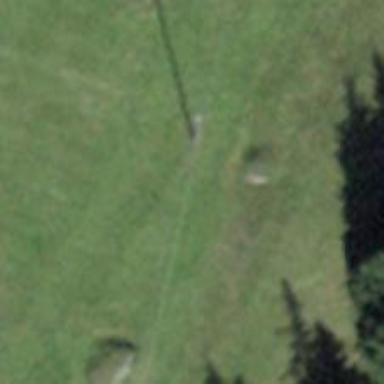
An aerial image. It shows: Power pole.